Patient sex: M
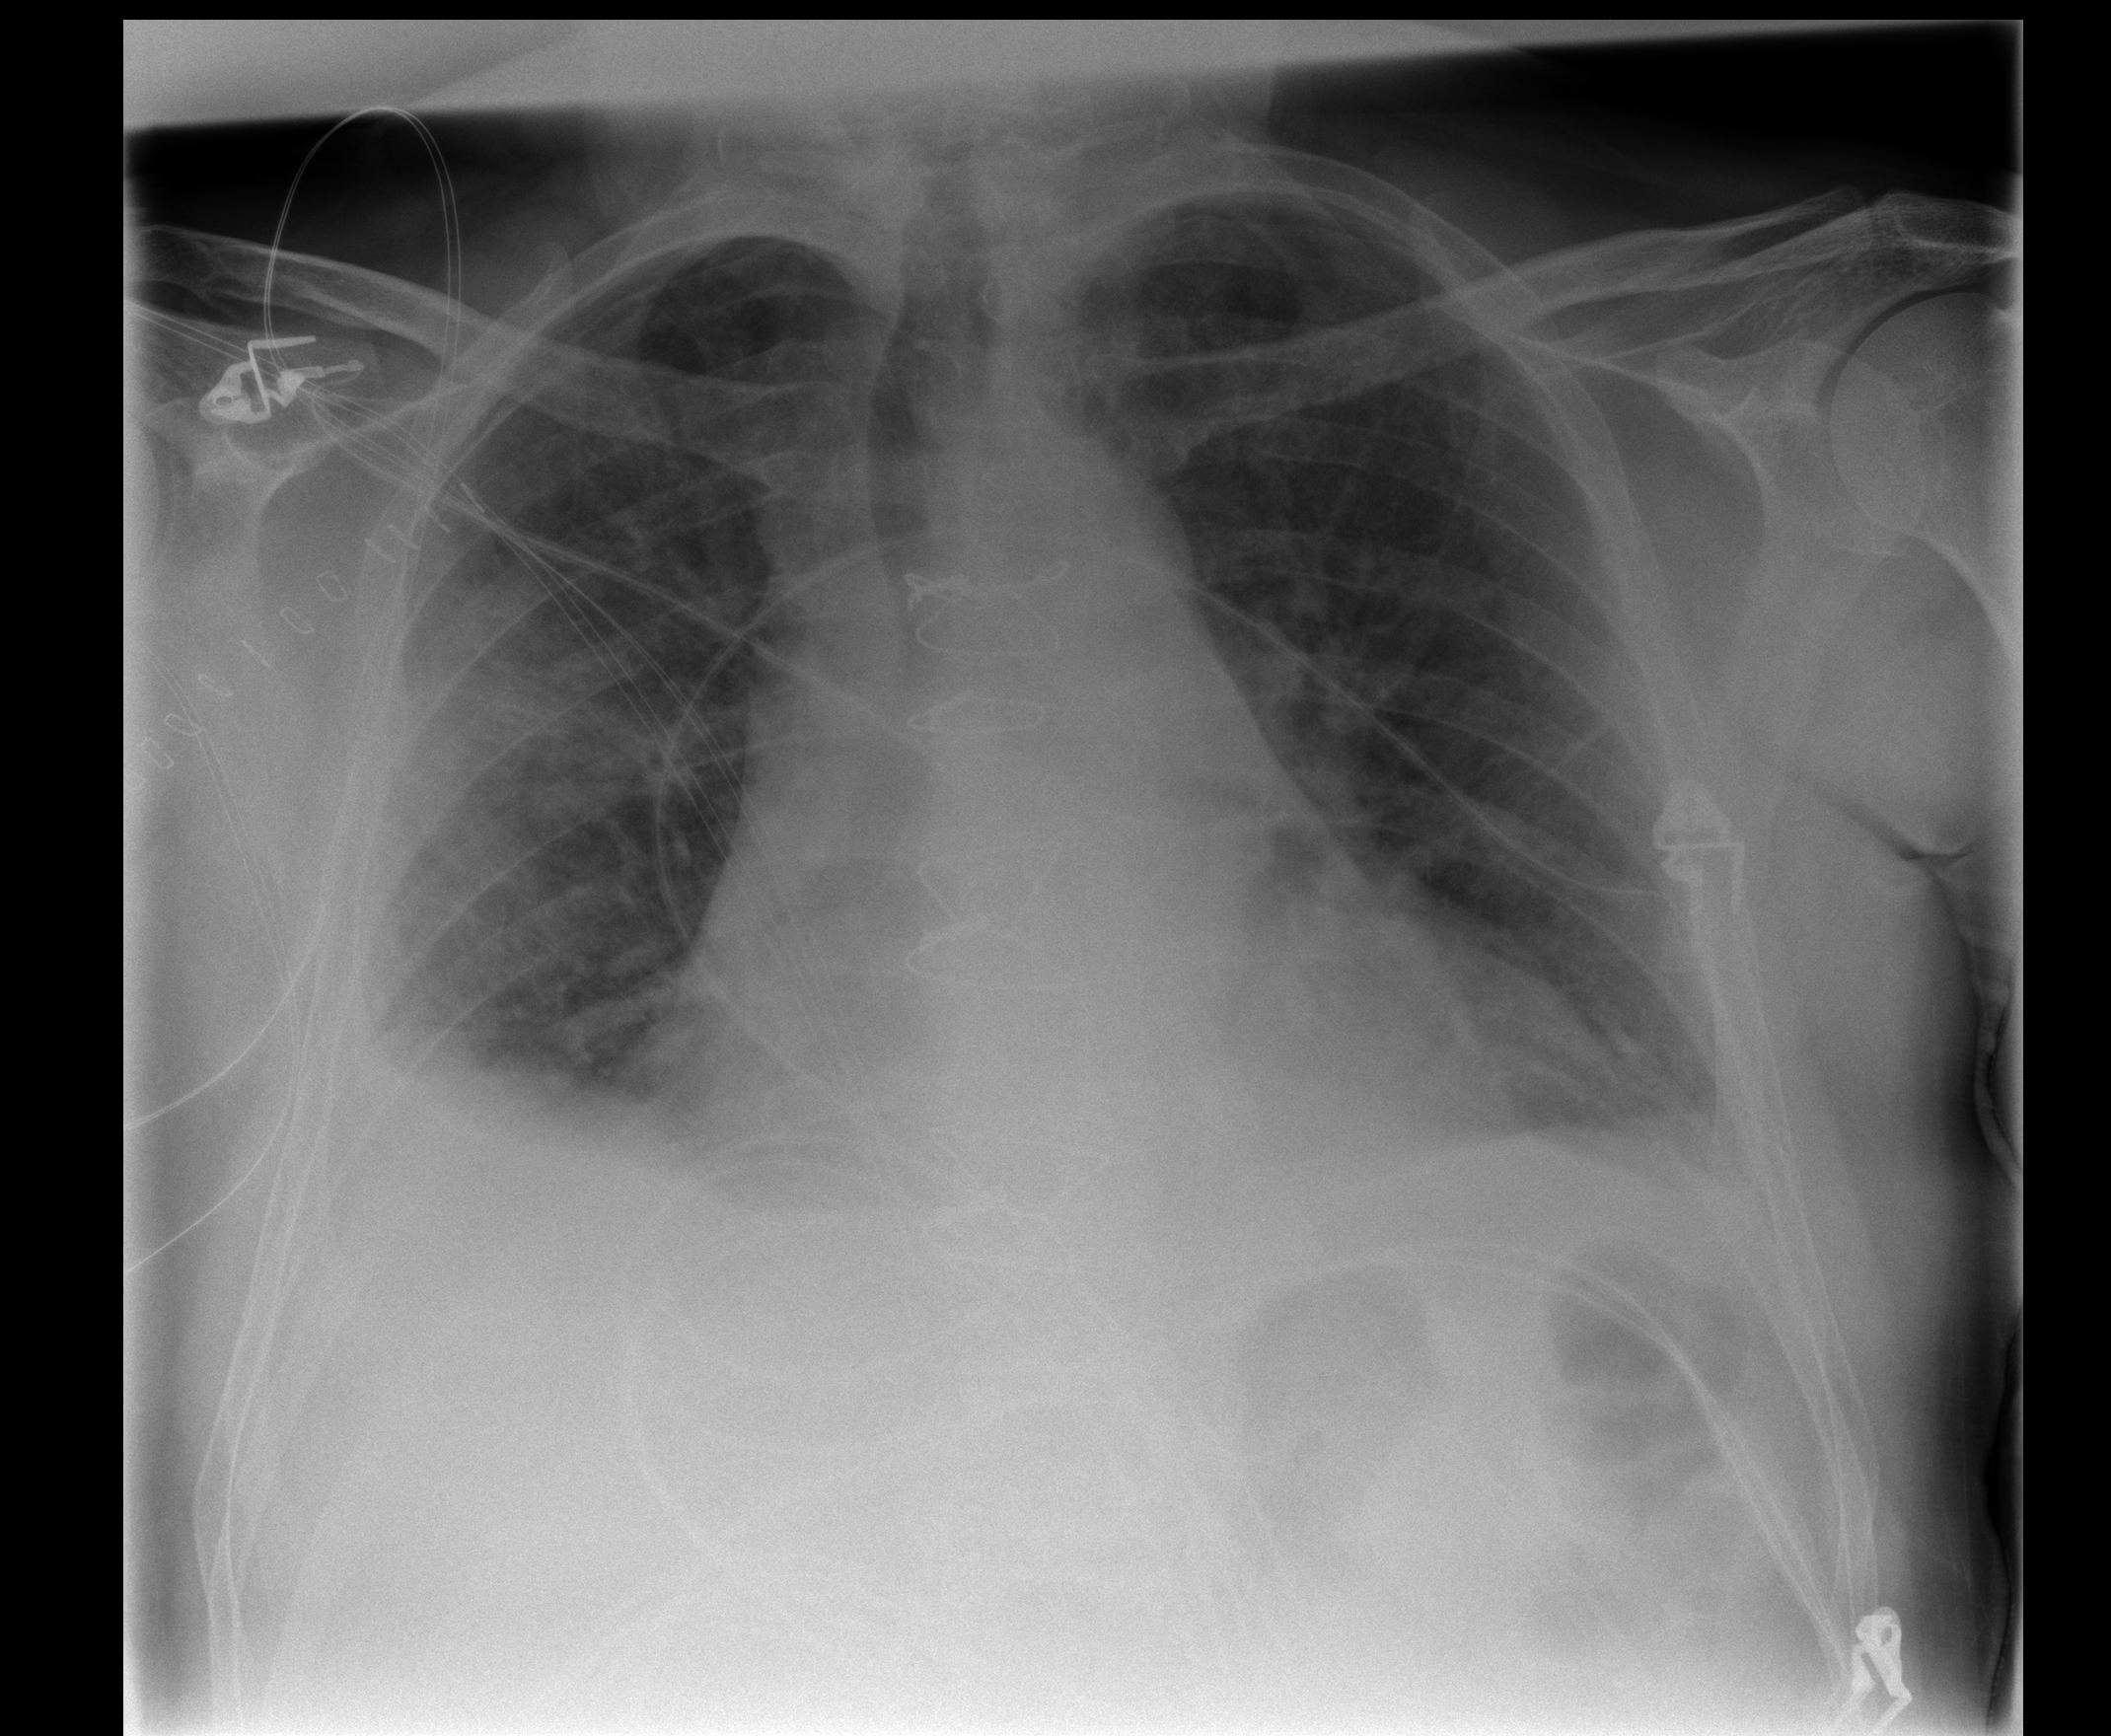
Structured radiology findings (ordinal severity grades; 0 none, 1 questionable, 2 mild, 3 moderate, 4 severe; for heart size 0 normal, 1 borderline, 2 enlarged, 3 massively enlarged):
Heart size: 2
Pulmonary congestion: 2
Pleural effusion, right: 2
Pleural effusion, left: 2
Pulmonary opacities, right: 1
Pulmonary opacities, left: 1
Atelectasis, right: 2
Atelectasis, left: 2